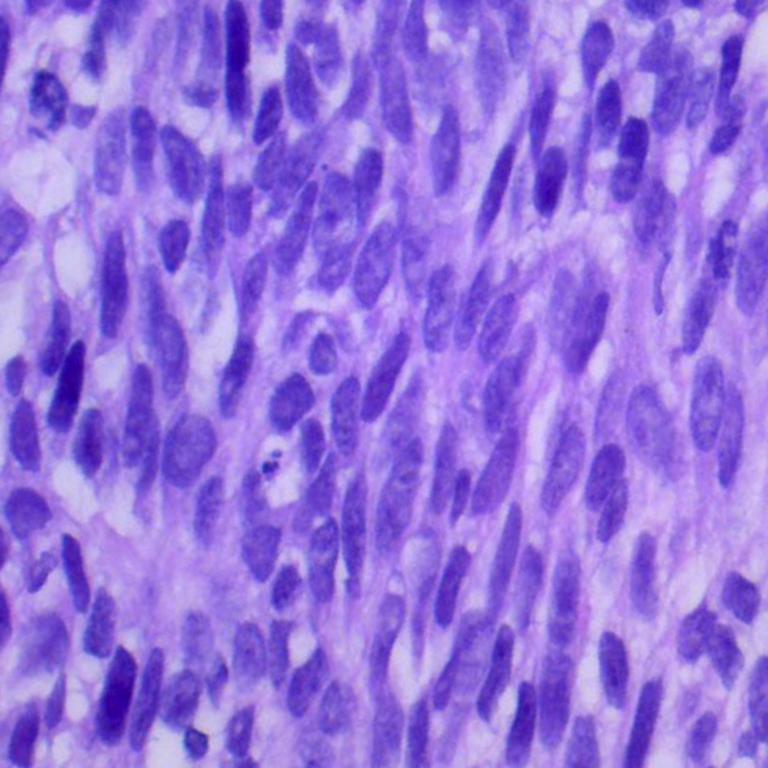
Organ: lung
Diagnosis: squamous carcinomas